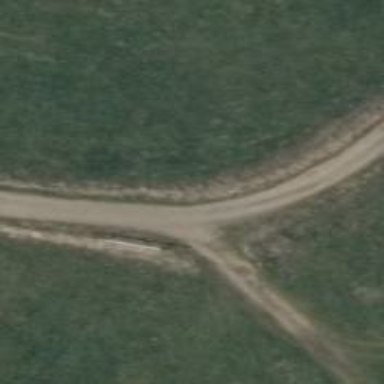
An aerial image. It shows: Dirt track road with grade3 tracktype.